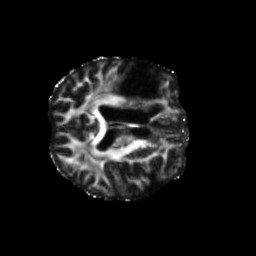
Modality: FA
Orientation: axial
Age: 64
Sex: female
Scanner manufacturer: siemens
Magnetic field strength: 3 T
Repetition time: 5.47 s
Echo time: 0.0854 s